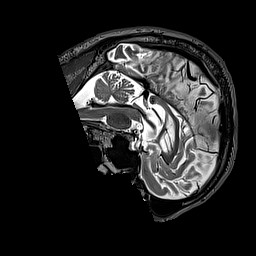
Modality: T2w
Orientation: sagittal
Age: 58
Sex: male
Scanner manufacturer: siemens
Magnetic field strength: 3 T
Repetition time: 3.2 s
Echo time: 0.567 s